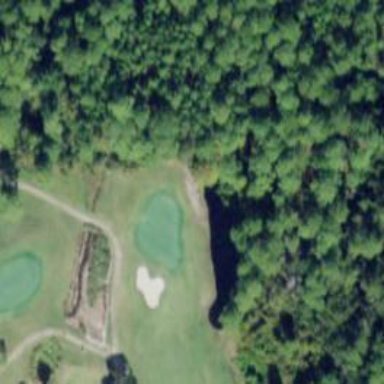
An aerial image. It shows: View of golf hole.